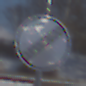
Verkehrszeichen: EndeSaemtlicherBegrenzungen
Umgebung: Outdoor, Nature
Tageszeit: MorningAfternoon
Wetter: PartlyCloudy
Licht: Natural
Jahreszeit: Winter
Kontrast: HighContrast